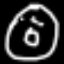
Label: donut